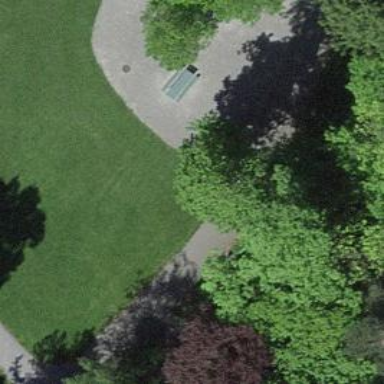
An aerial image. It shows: Deciduous broadleaved tree in park.